Question: I am doing some symbolic vector calculations using 'sympy', but I can't simplify the arguments of the vector class in a proper way. Consider this code:
'''
from sympy.physics.mechanics import ReferenceFrame, dot, cross
from sympy import symbols, sin, cos, simplify
alpha, theta, l = symbols('alpha theta l')
def Rodrigues(v, k, angle):
return cos(angle) * v + cross(k, v) * sin(angle) + k * dot(k, v) * (1- cos(angle))
N = ReferenceFrame('N')
P0 = -l * N.y
P2 = Rodrigues(
Rodrigues(P0, -N.z, alpha),
Rodrigues(N.x, -N.z, alpha),
theta)
'''
which returns:

trying the 'simplify(P2)' I get the error:
> AttributeError: 'function' object has no attribute 'x'
which I think is because the 'simplify' requires a 'sympy' expression object. trying the 'dir(P2)' there is a 'simplify' method which returns:
'''
<bound method Vector.simplify of - l*sin(alpha)*cos(theta)*N.x - l*cos(alpha)*cos(theta)*N.y + (-l*sin(alpha)**2 - l*cos(alpha)**2)*sin(theta)*N.z>
'''
which I have no idea what it is! trying the 'P2.args' I get:
'''
[(Matrix([
[ -l*sin(alpha)*cos(theta)],
[ -l*cos(alpha)*cos(theta)],
[(-l*sin(alpha)**2 - l*cos(alpha)**2)*sin(theta)]]), N)]
'''
which is a 1D List of a 2D tuple with a nested 3x1 'sympy' Matrix! I don't know whos choice was to make the vector class so obscure, but now I can simplify the last element with 'simplify(P2.args[0][0][2])' and change the function to:
'''
def Rodrigues(v, k, angle):
tmpVec = cos(angle) * v + cross(k, v) * sin(angle) + k * dot(k, v) * (1- cos(angle))
tmpFrame = tmpVec.args[0][1]
return simplify(tmpVec.args[0][0][0]) * tmpFrame.x + simplify(tmpVec.args[0][0][1]) * tmpFrame.y + simplify(tmpVec.args[0][0][2]) * tmpFrame.z
'''
which to me seems like a very bad solution.
I was wondering if you could help me know if there is a more Pythonic way to do this. For example, force 'sympy' to simplify all expressions by default. Or maybe I'm using the 'vector.simplify' method in a wrong way? Thanks for your support in advance.
P.S. <URL> rotation formula
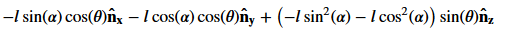
Answer: Instead of 'print(P2.simplify)' you need to call this method like 'print(P2.simplify())'. After that you will get '- l*sin(alpha)*cos(theta)*N.x - l*cos(alpha)*cos(theta)*N.y - l*sin(theta)*N.z' as output which is the same to last version of your 'def Rodrigues'.